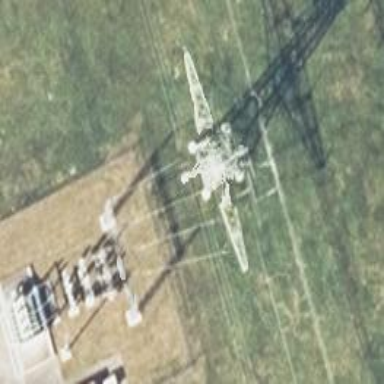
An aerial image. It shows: Power line with three cables.